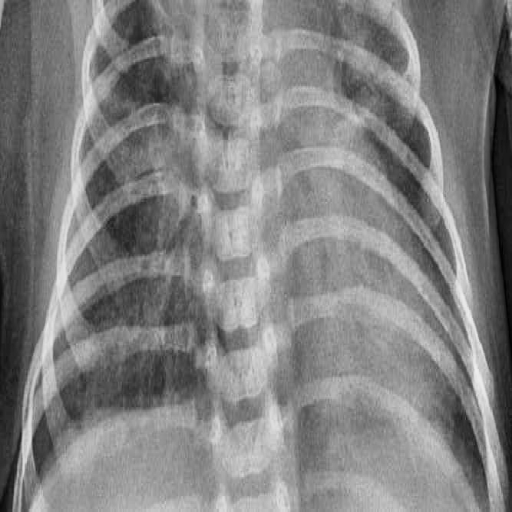
Finding: PNEUMONIA